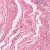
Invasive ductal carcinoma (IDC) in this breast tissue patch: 1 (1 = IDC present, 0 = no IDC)